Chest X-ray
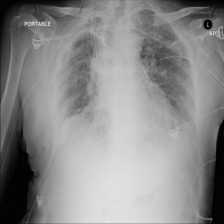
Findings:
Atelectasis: negative
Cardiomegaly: negative
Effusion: negative
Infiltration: negative
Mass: negative
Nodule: negative
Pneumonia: negative
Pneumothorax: negative
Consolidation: negative
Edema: negative
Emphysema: negative
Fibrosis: negative
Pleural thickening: negative
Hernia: negative